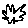
Label: star